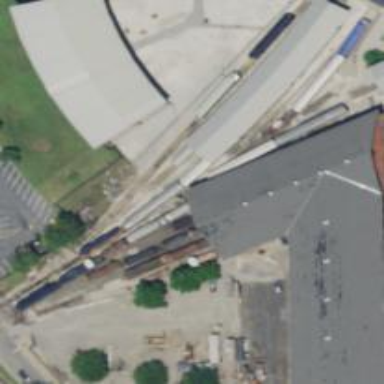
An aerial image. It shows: Railway yard in service.